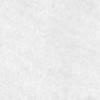
Label: no_change